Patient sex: M
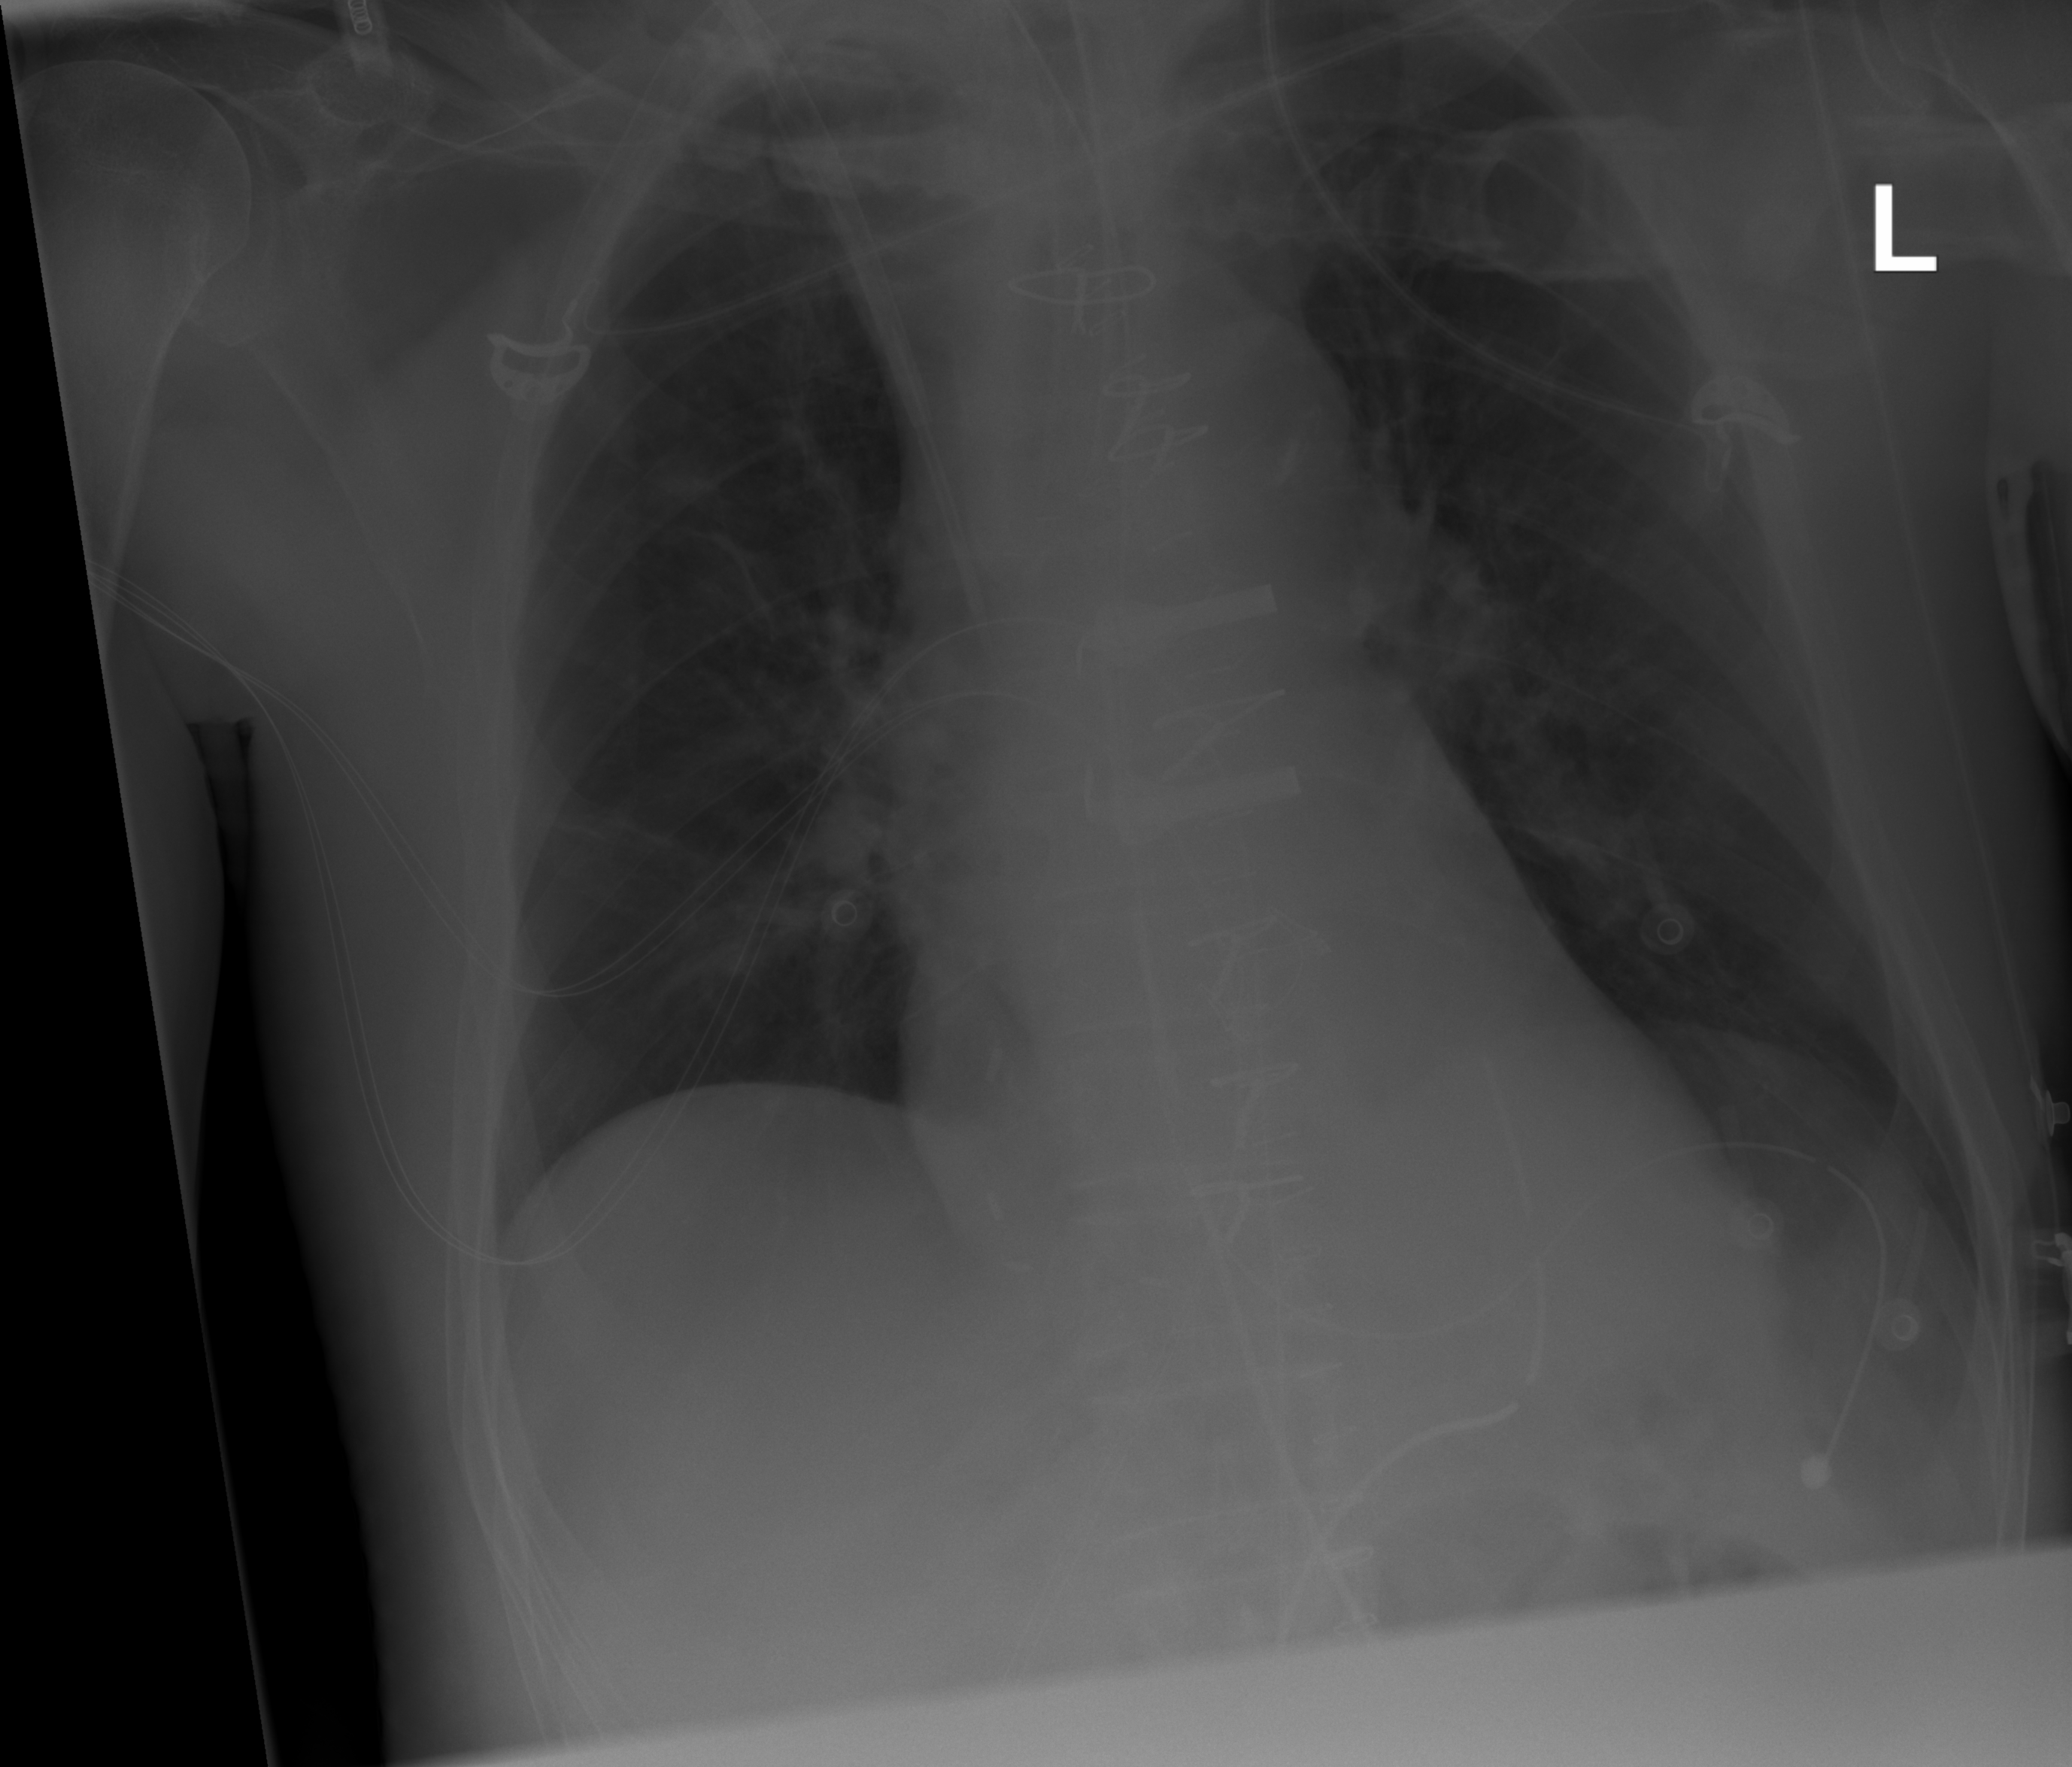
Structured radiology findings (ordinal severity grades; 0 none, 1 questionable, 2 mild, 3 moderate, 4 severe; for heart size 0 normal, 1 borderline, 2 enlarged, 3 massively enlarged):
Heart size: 0
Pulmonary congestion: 2
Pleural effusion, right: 0
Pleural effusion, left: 0
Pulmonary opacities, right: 0
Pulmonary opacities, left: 0
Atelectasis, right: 2
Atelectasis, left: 2